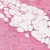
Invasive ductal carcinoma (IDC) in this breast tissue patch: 0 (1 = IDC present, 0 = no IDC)